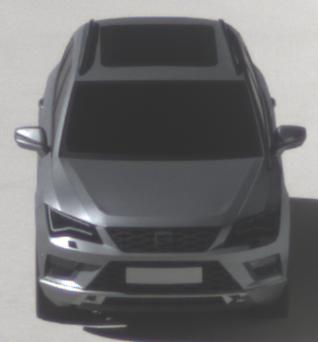
Make: SEAT
Model: Ateca 1.0 TSI Ecomotive
Detailed model: Ateca (5FP)
Model produced from: 2016/08
Model produced until: 2018/08
Doors: 5
Color: gray
Road condition: dry road
Daytime: midday
Contrast: high contrast